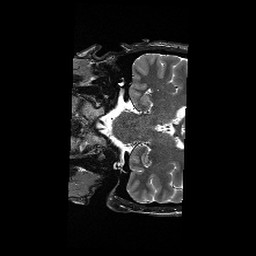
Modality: T2w
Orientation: coronal
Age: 28
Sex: male
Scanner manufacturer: siemens
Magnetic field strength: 3 T
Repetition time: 6.1 s
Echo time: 0.104 s